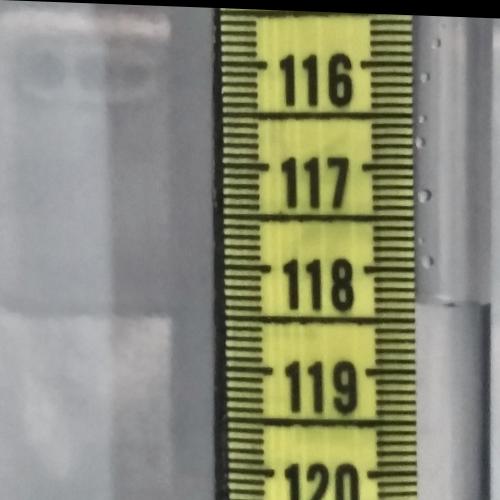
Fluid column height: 118.8 cm